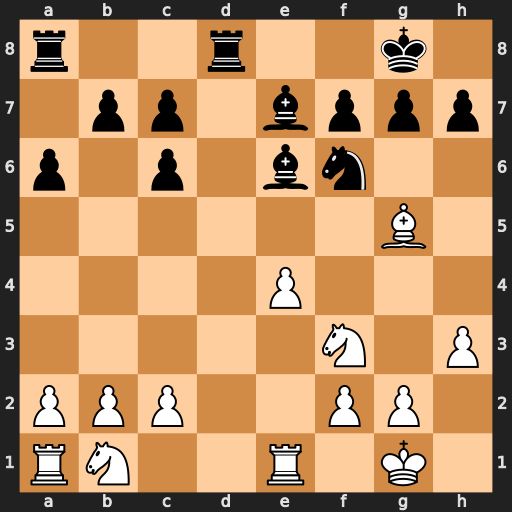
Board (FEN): r2r2k1/1pp1bppp/p1p1bn2/6B1/4P3/5N1P/PPP2PP1/RN2R1K1
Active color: w
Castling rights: -
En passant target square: -
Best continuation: e5 Nd5 c4 Bxg5 cxd5 cxd5 Nxg5